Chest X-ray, PA view. Patient: 63 years old, sex F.
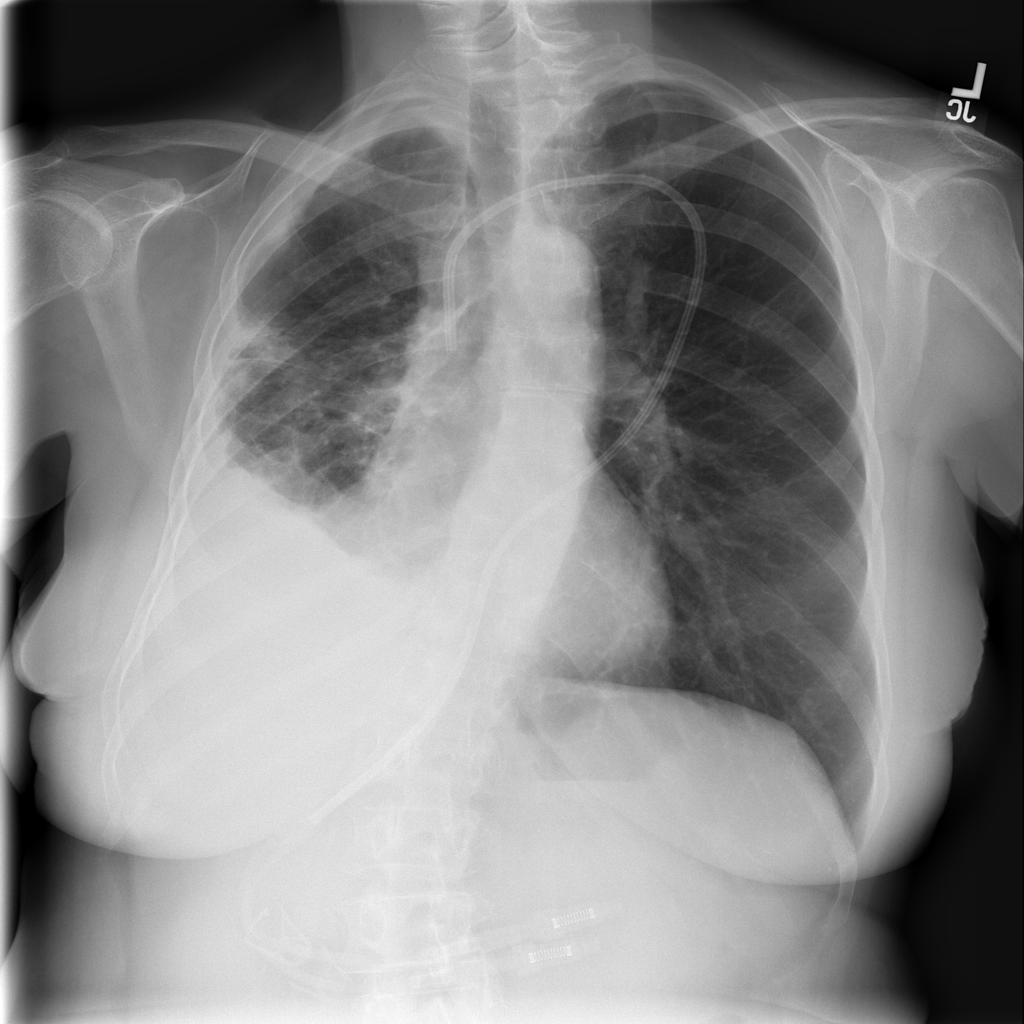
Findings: Atelectasis, Fibrosis